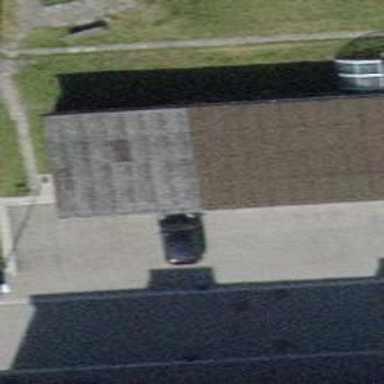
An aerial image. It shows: Group of garages.